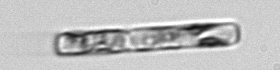
Label: Guinardia_delicatula